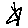
Label: star